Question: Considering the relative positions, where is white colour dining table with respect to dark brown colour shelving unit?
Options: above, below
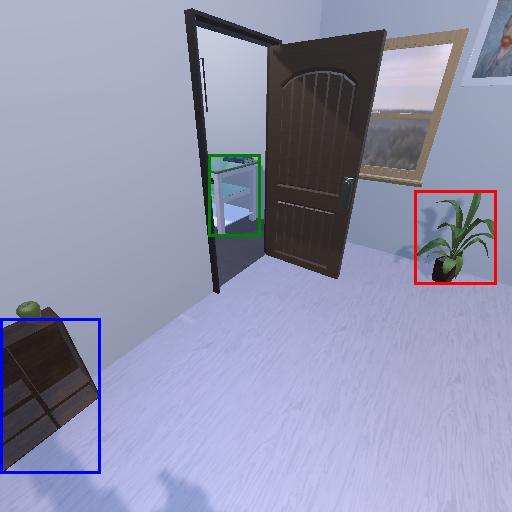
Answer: above